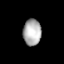
Tissue: lung
Cell type: Fibroblasts
Senescence score: 0.5918
Nuclear area (px): 465
Mean DAPI intensity: 175.116